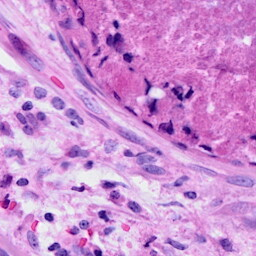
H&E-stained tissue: Breast